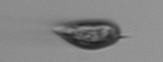
Label: Prorocentrum_triestinum